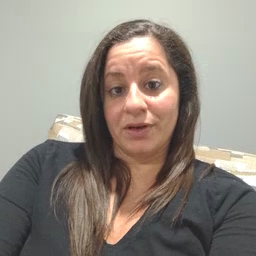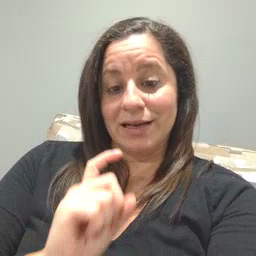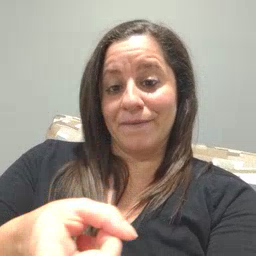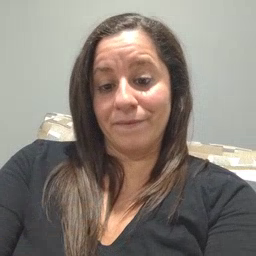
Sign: gift